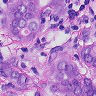
Metastatic tissue present: yes